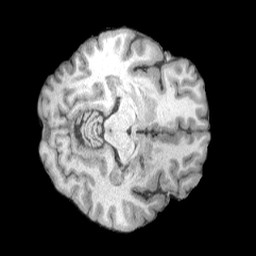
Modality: T1w
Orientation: axial
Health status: healthy